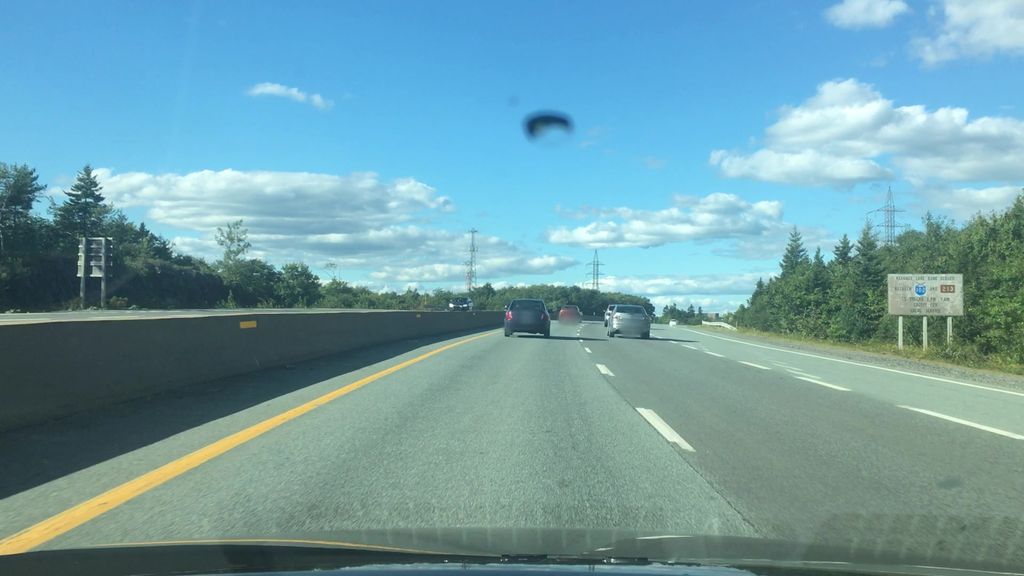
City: halifax